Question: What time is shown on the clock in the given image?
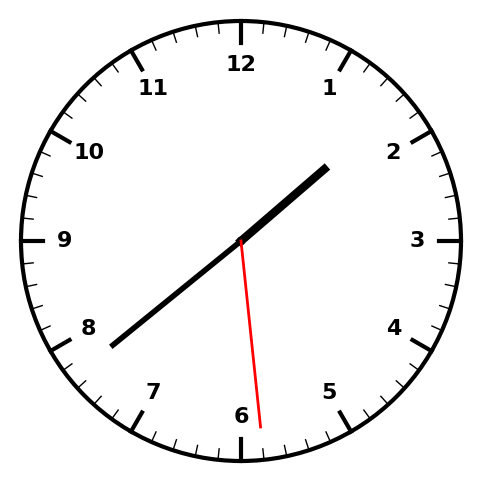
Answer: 01:38:29